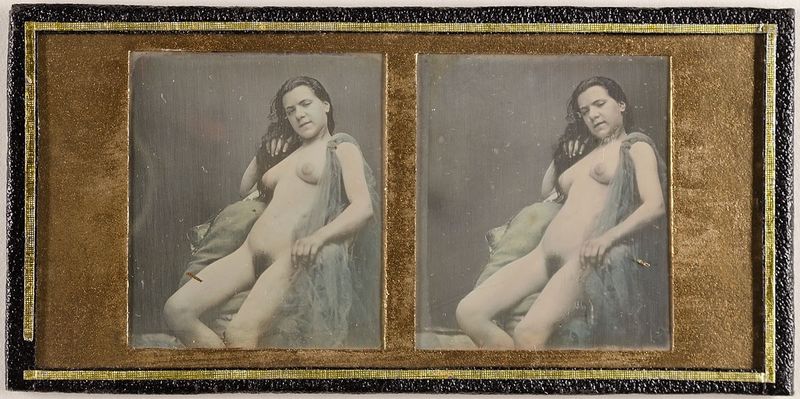
Titel: Sitzender weiblicher Akt
Standort: Hamburg
Institution: Museum für Kunst und Gewerbe Hamburg
Schlagwörter: akt, frau, bild, portrait, fotografie, photographie, handkoloriert, daguerreotypie, stereofotografie, aktfotografie, stereophotographie, aktphotographie, porträt, handkolorierung, stereoskopische, stereoskopisches